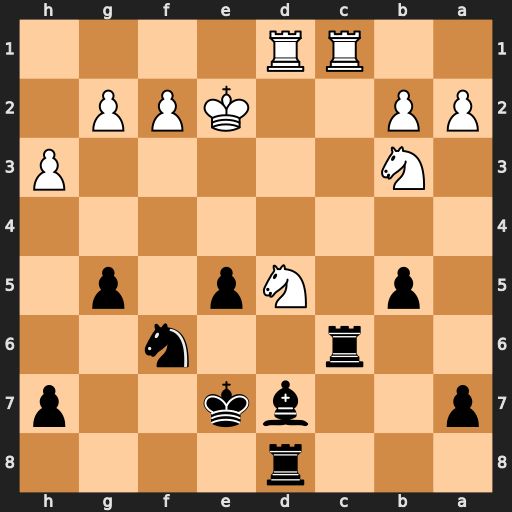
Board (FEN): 3r4/p2bk2p/2r2n2/1p1Np1p1/8/1N5P/PP2KPP1/2RR4
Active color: b
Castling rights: -
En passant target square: -
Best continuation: Nxd5 Rxd5 Rxc1